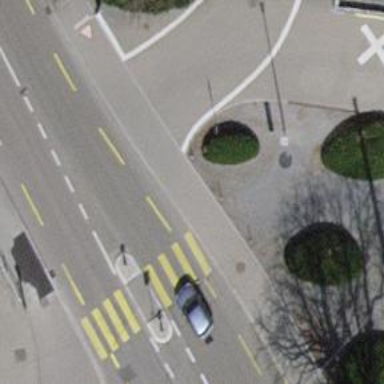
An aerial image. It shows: Kerb serving as barrier.